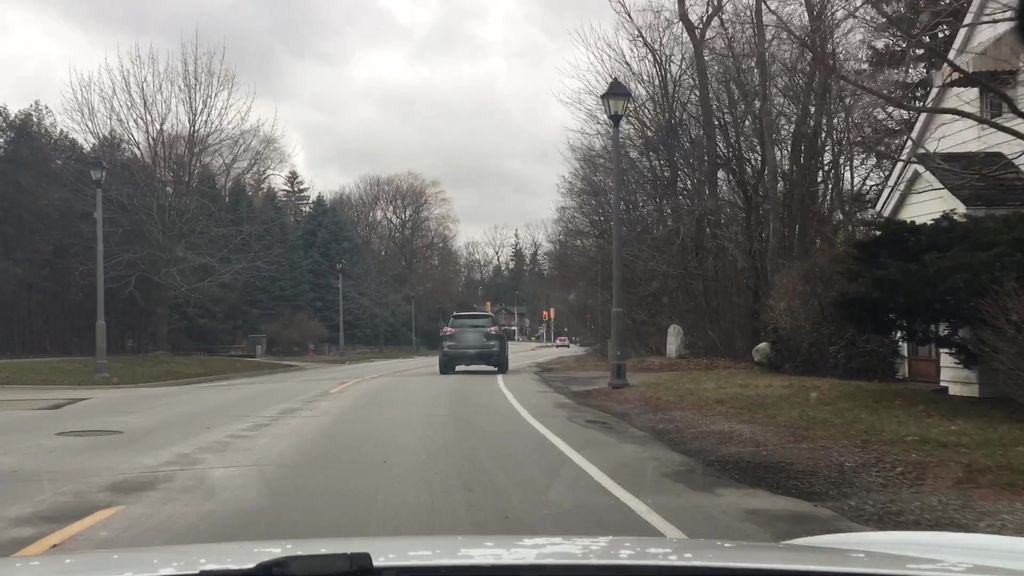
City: hamilton